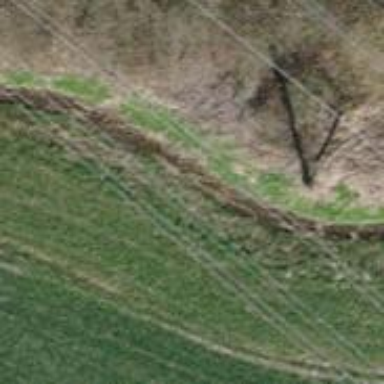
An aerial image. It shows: Power pole.